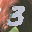
Label: 3